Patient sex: M
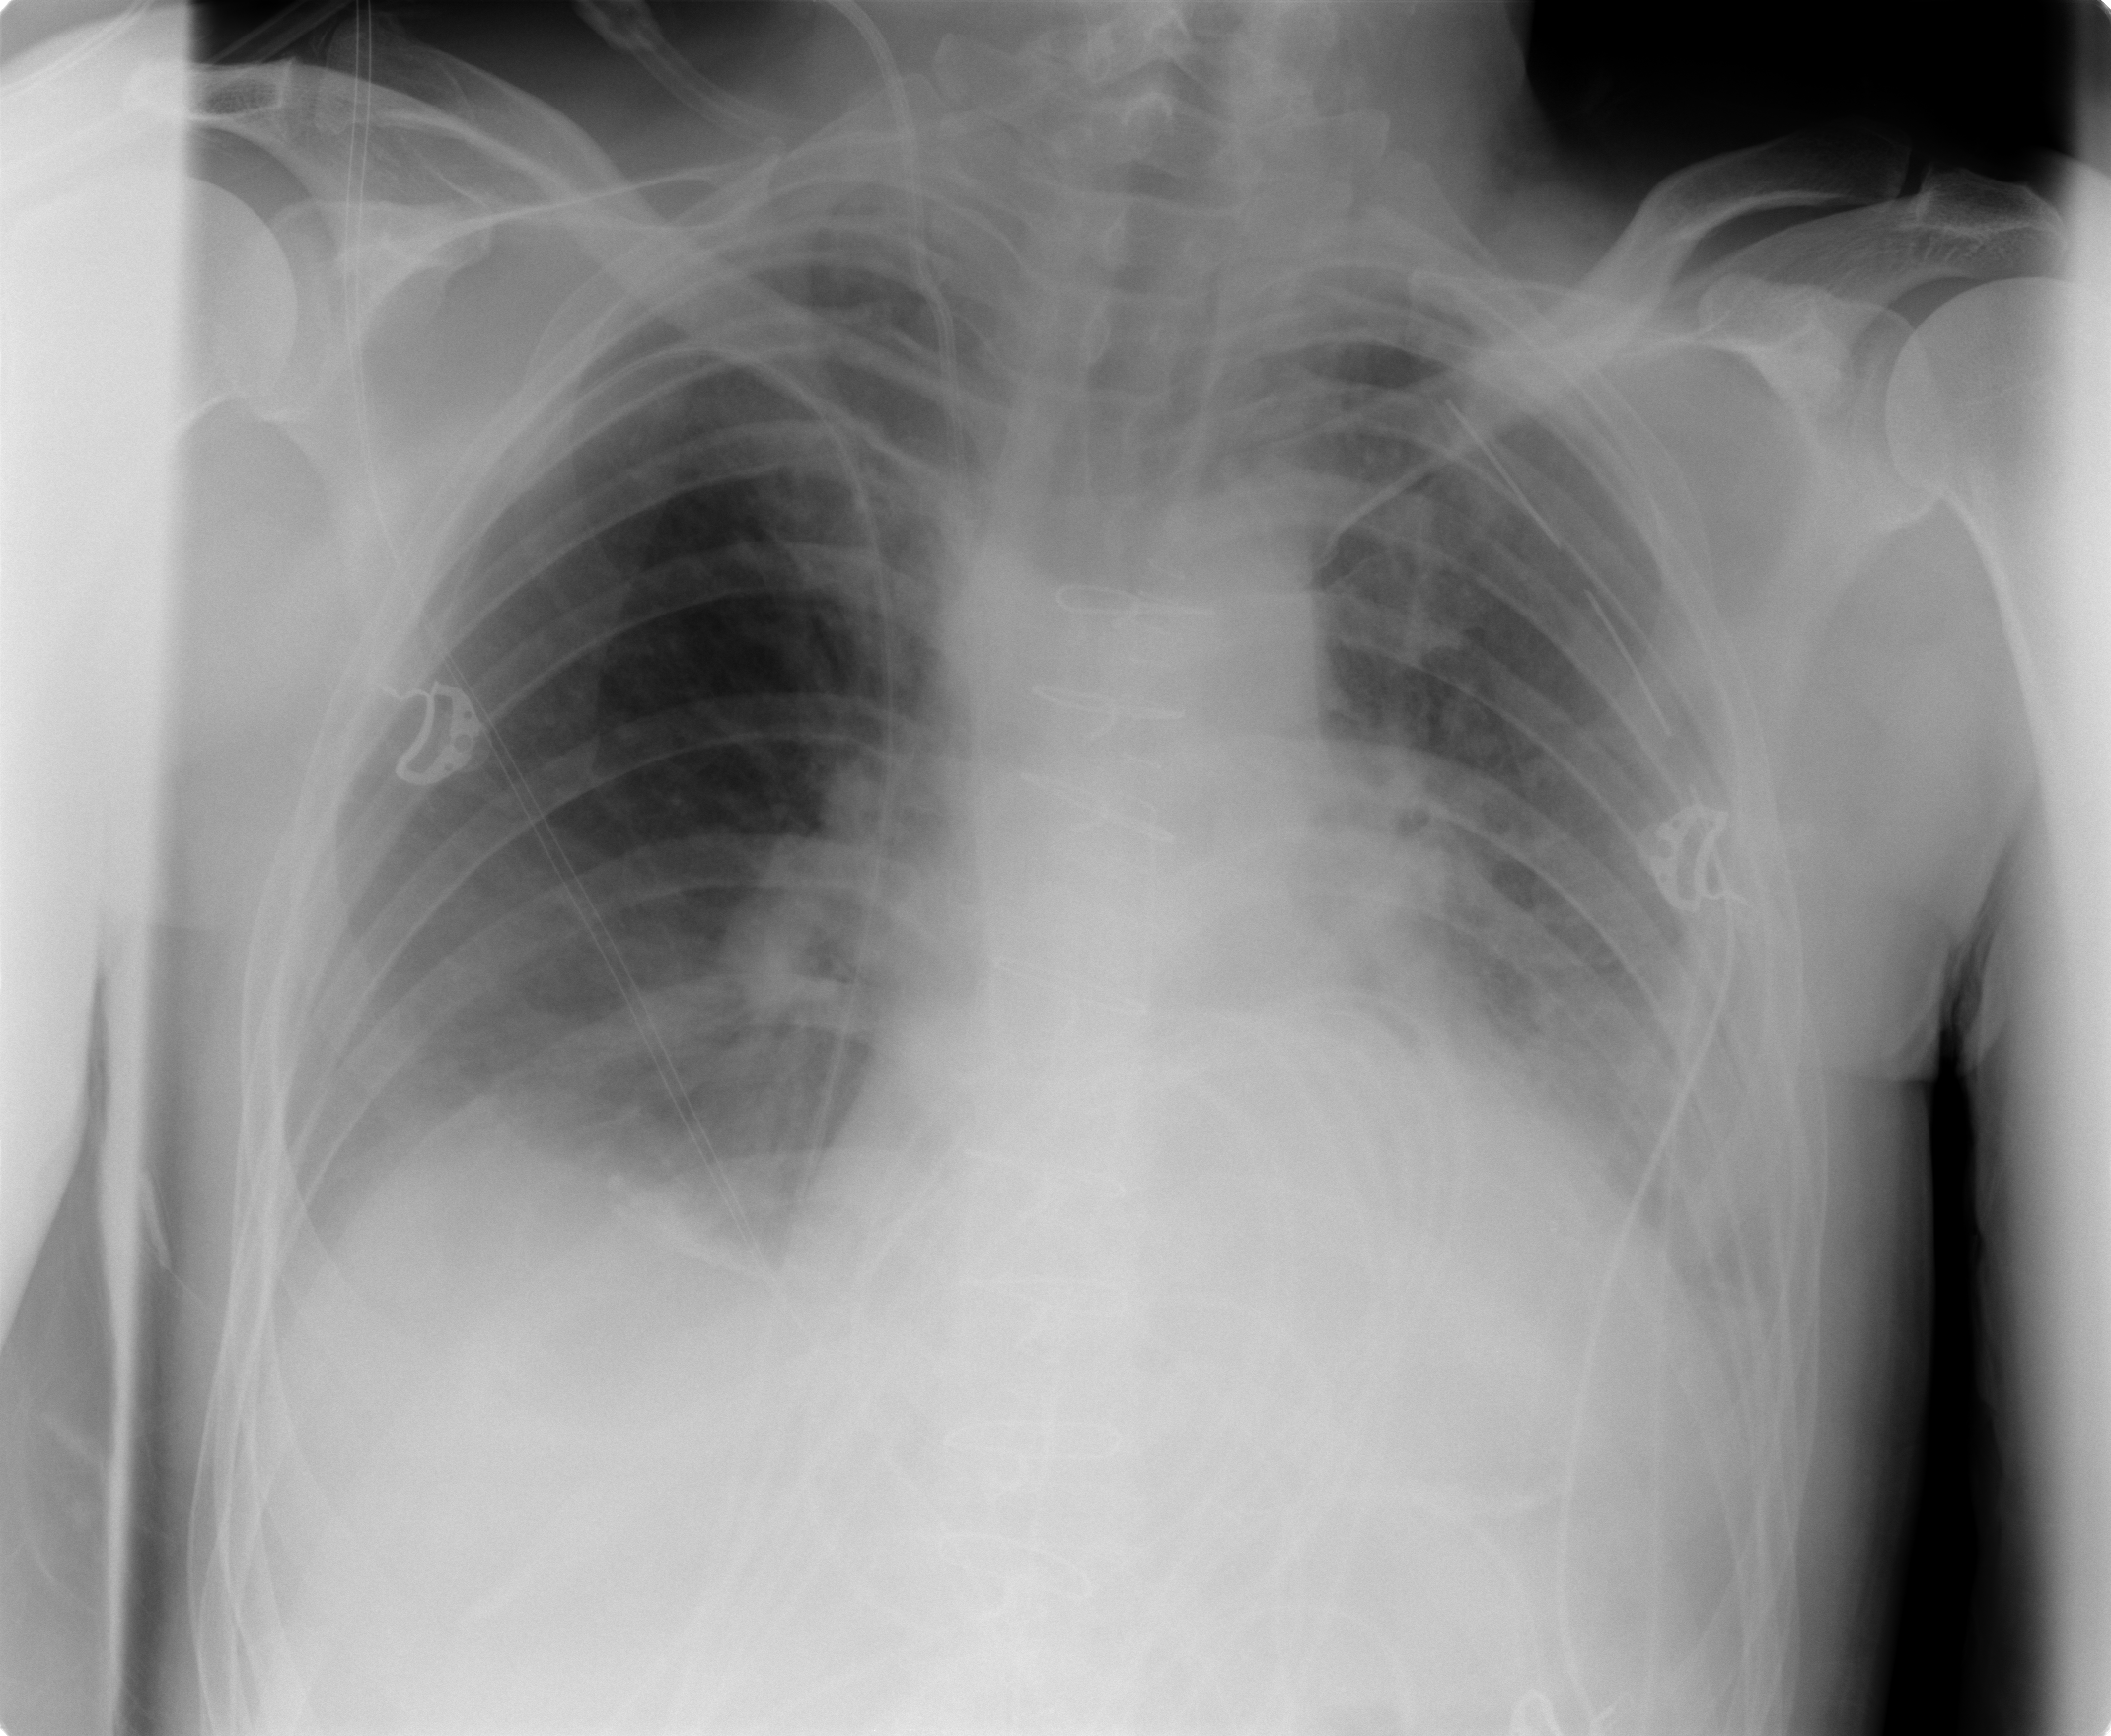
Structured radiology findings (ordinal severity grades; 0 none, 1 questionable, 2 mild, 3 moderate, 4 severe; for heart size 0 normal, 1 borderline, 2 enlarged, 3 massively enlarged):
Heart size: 2
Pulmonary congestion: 2
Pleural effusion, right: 1
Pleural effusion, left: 2
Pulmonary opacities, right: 0
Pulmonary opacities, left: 0
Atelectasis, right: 2
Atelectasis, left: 2